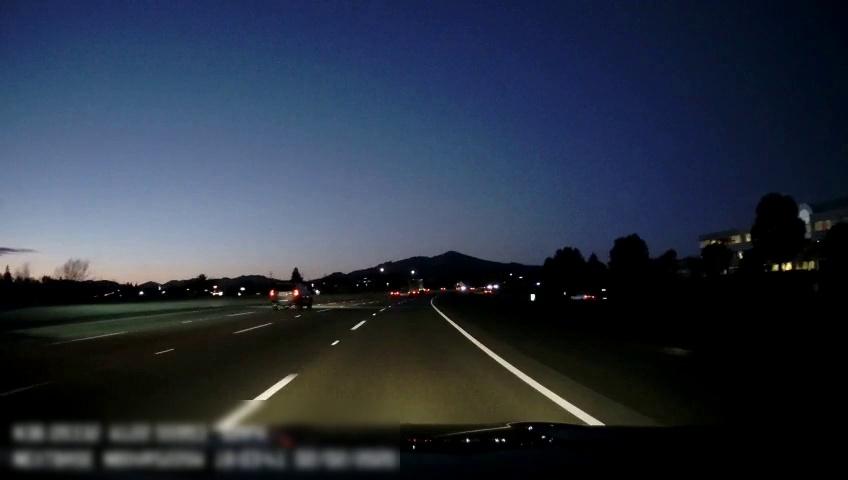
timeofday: Dusk/Dawn/Twilight
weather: Other
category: Drivable Space
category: Vehicles | SUV
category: Vehicles | Car
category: Vehicles | Truck
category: Lanes | Alternate Lane
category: Lanes | Alternate Lane
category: Lanes | Alternate Lane
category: Lanes | Alternate Lane
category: Lanes | Alternate Lane